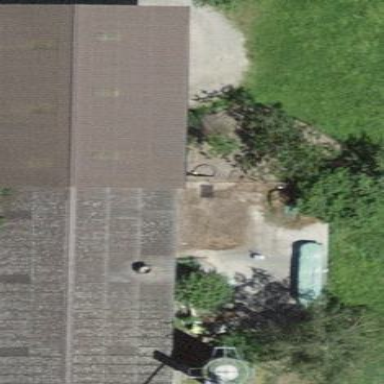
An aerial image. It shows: Sty building.